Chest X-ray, PA view. Patient: 38 years old, sex F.
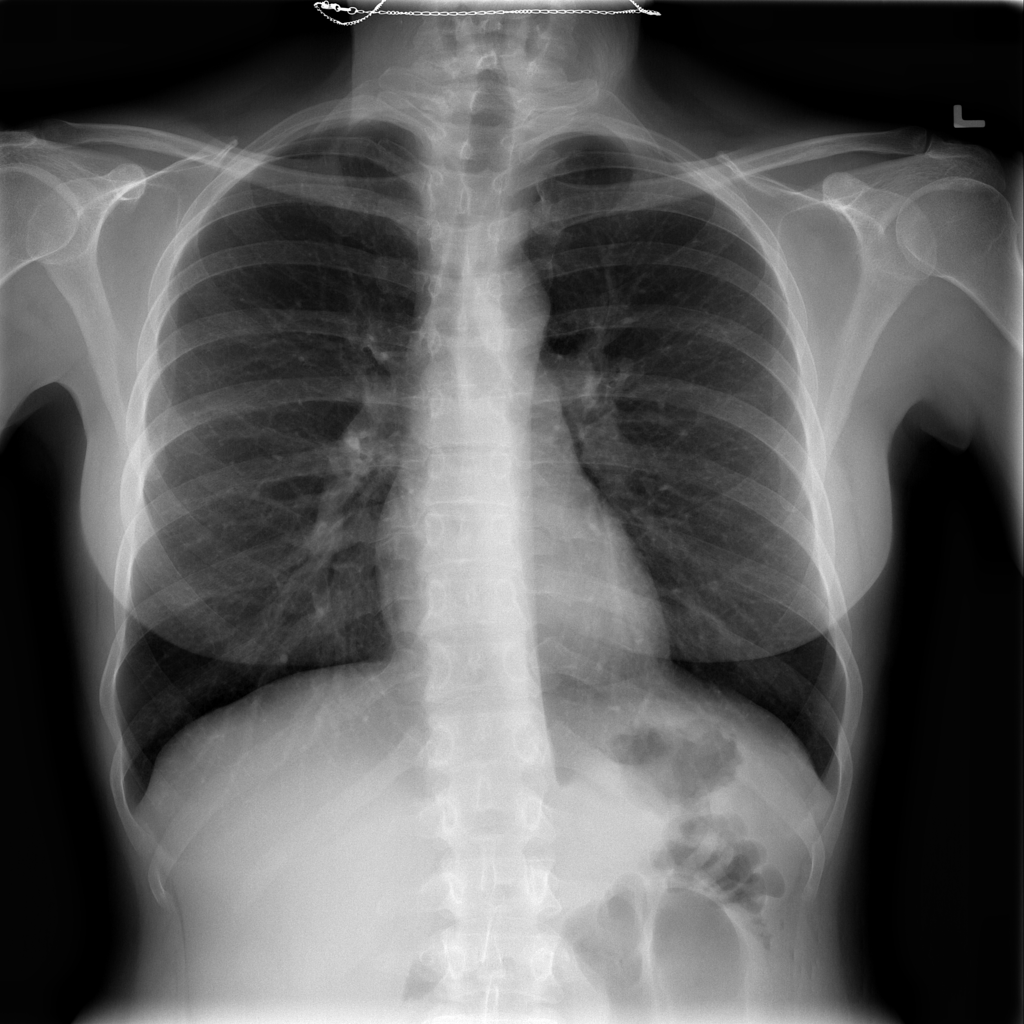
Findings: No Finding